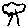
Label: tree